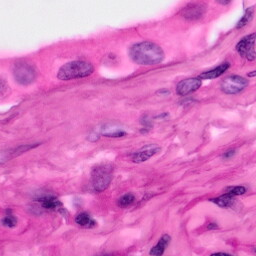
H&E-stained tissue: Pancreatic